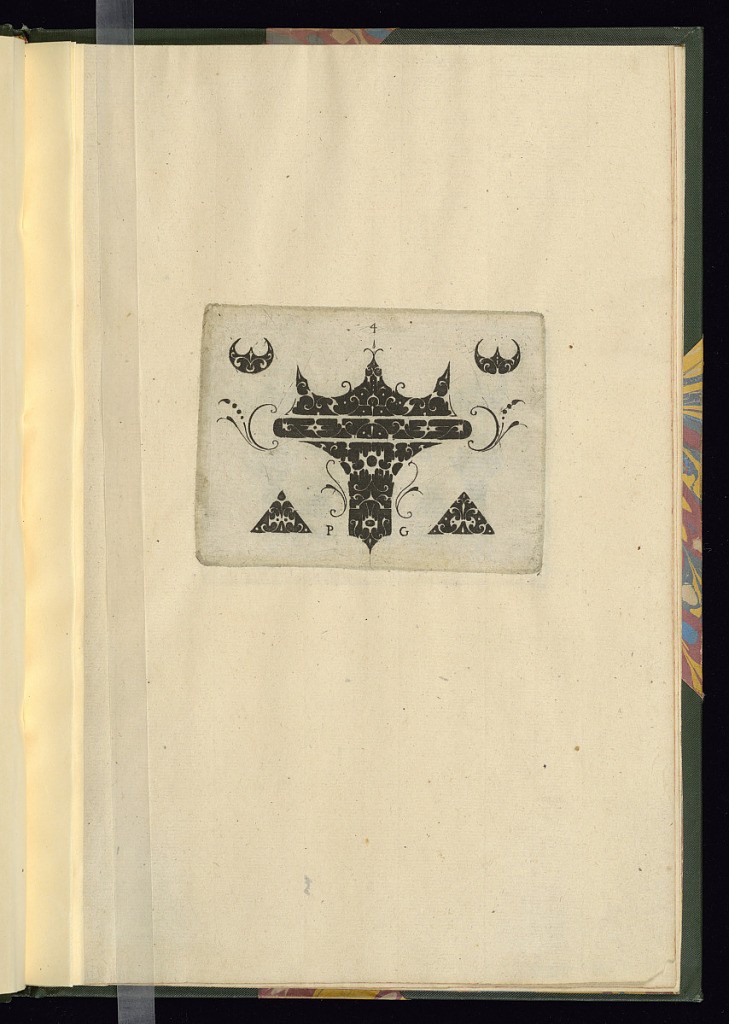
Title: Ornament Designs
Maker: Pierre Gandin, French, active 15??-16??
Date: early 17th century
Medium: Etching on paper
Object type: Print
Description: A rectangular plate with ornaments or jewelry patterns in silhouette featuring c-scrolls, fleurons, and dots. The plate is numbered and signed.